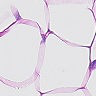
Metastatic tissue present: no